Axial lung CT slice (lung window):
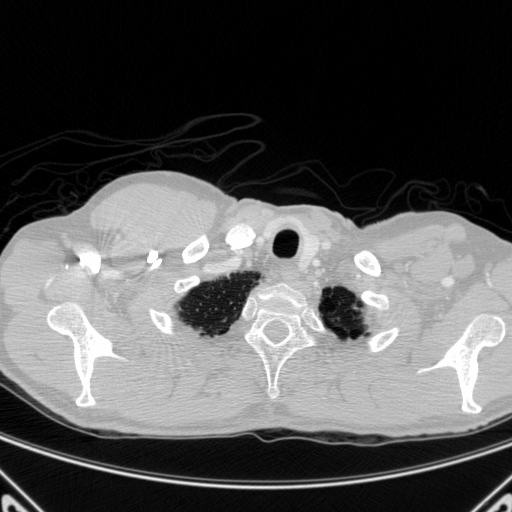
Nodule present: no